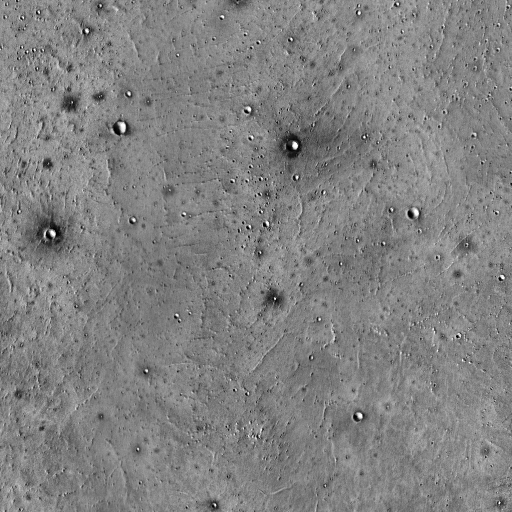
Crater classes present: Background, Other, Secondary